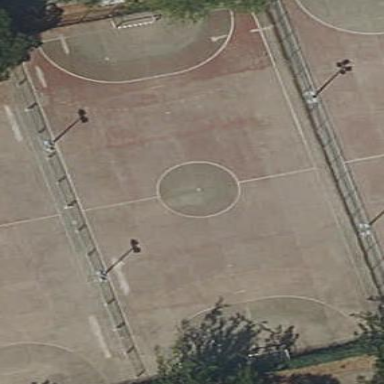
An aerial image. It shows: Soccer pitch designated for leisure and sports activities.